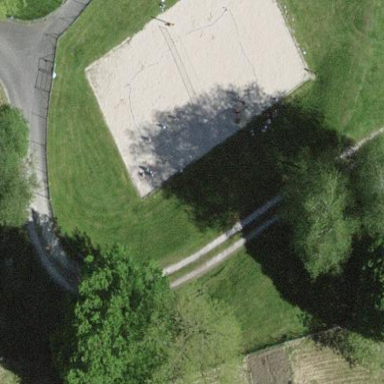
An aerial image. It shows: Volleyball court on pitch meant for leisure land.